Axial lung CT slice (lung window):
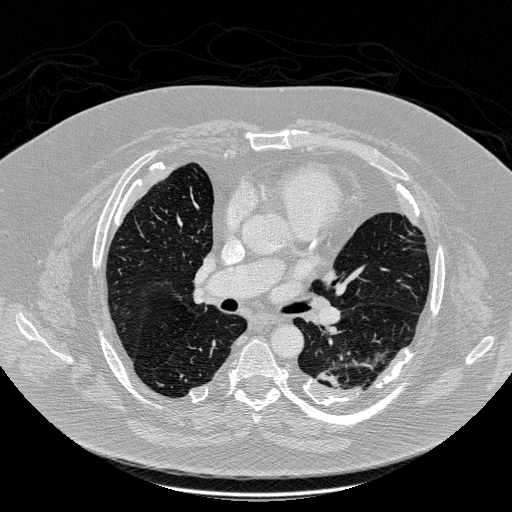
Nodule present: no